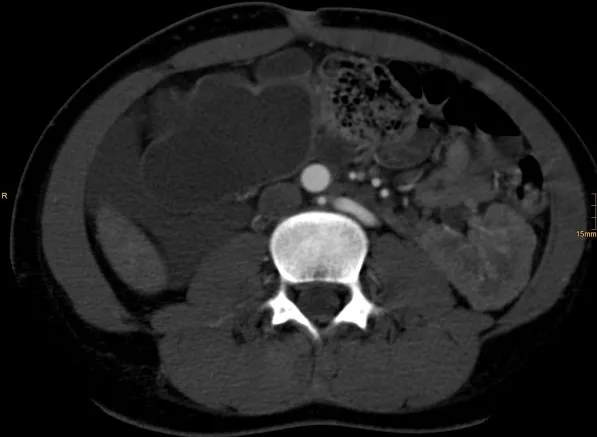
The ventral branch dividing into a 4 mm wide medial sacral artery and a 6 mm wide stem proceeding to the left side.
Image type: radiology (ct)